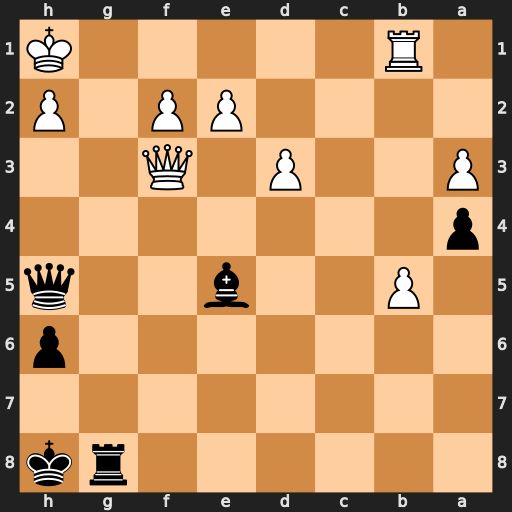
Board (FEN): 6rk/8/7p/1P2b2q/p7/P2P1Q2/4PP1P/1R5K
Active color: b
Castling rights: -
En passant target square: -
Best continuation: Qxh2#